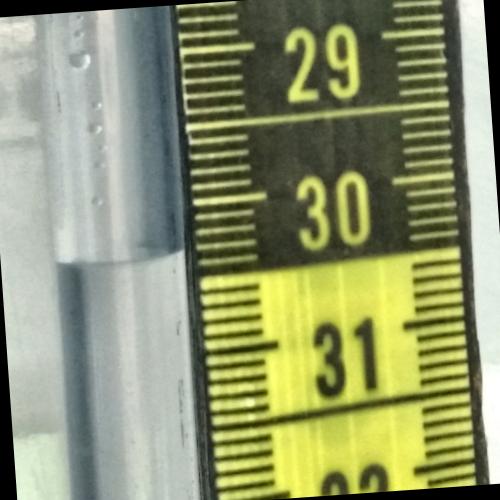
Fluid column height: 30.3 cm